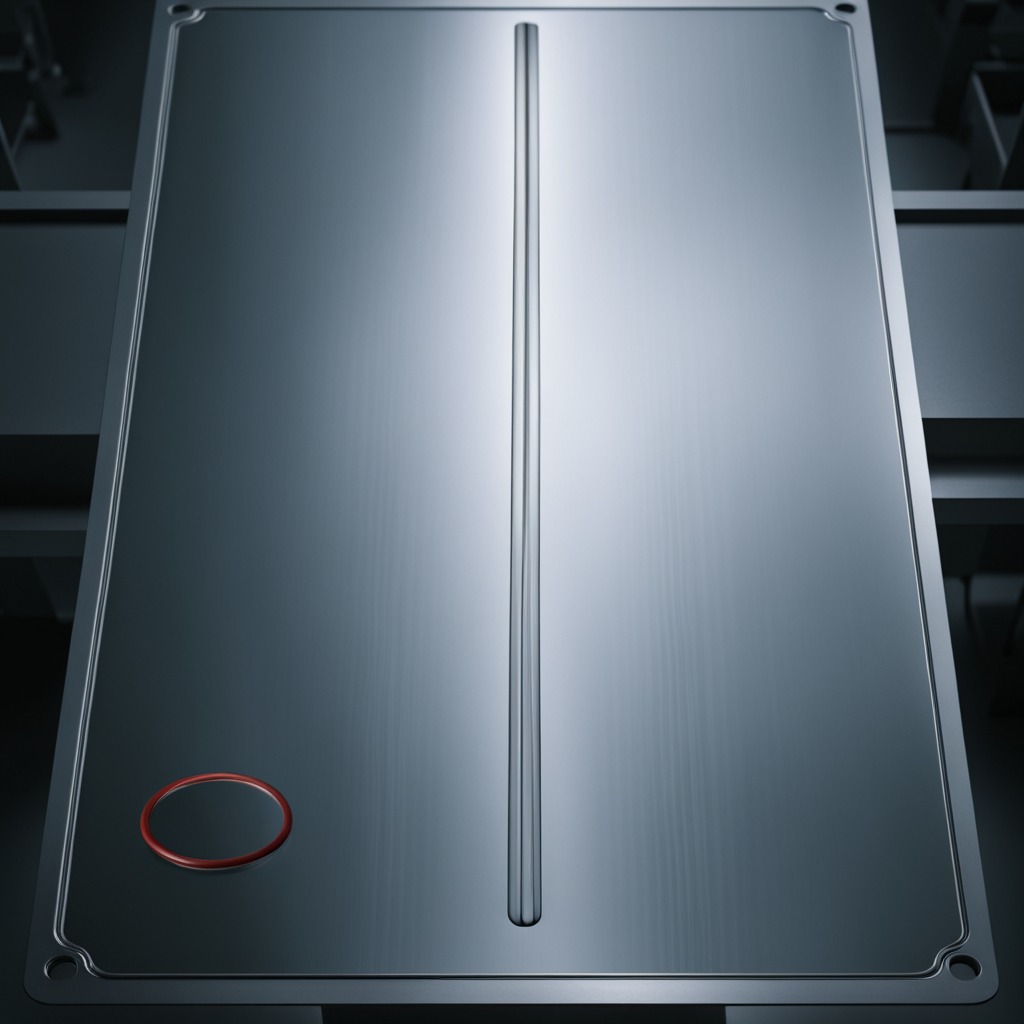
A rubber O-ring is lying on a metal table in a machine shop under fluorescent lights.